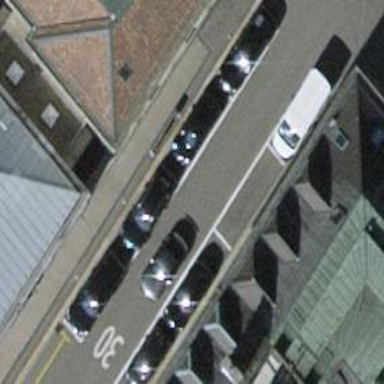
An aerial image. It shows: Parking lane for vehicles.